高二 · 解析几何
12. 如图椭圆 $E$ 经过点 $A(2,3)$, 对称轴为坐标轴, 焦点 $F_{1}, F_{2}$在 $x$ 轴上, 离心率 $e=\frac{1}{2}$.

(1)求粗圆 $E$ 的方程;

(2)求 $\angle F_{1} A F_{2}$ 的角平分线所在直线的方程.
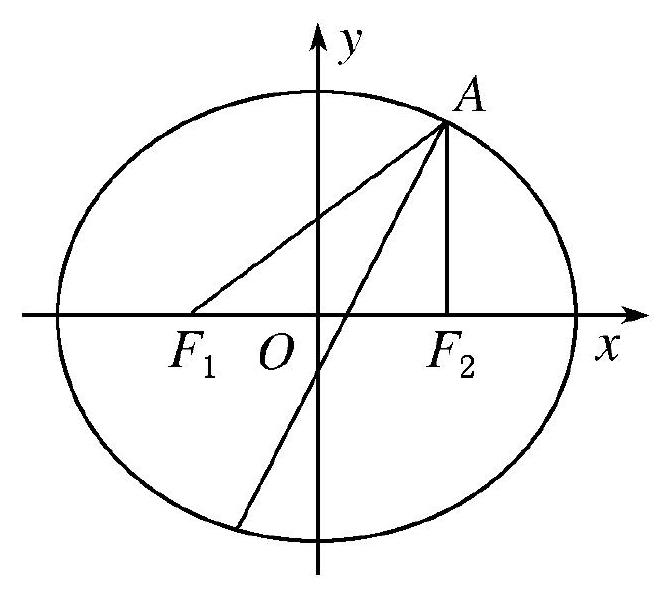
答案: ：解 (1)设椭圆 $E$ 的方程为 $\frac{x^{2}}{a^{2}}+\frac{y^{2}}{b^{2}}=1 .(a>b>0)$由 $e=\frac{1}{2}$, 得 $\frac{c}{a}=\frac{1}{2}, b^{2}=a^{2}-c^{2}=3 c^{2}, \therefore \frac{x^{2}}{4 c^{2}}+\frac{y^{2}}{3 c^{2}}=1$.

将 $A(2,3)$ 代入, 有 $\frac{1}{c^{2}}+\frac{3}{c^{2}}=1$, 解得 $c=2$,

$\therefore$ 椭圆 $E$ 的方程为 $\frac{x^{2}}{16}+\frac{y^{2}}{12}=1$.

(2) 由(1)知 $F_{1}(-2,0), F_{2}(2,0)$,

$\therefore$ 直线 $A F_{1}$ 的方程为 $y=\frac{3}{4}(x+2)$,

即 $3 x-4 y+6=0$. 直线 $A F_{2}$ 的方程为 $x=2$.
由椭圆 $E$ 的图形知, $\angle F_{1} A F_{2}$ 的角平分线所在直线的斜率为正数.

设 $P(x, y)$ 为 $\angle F_{1} A F_{2}$ 的角平分线所在直线上任一点, 则有 $\frac{|3 x-4 y+6|}{5}=|x-2|$,

若 $3 x-4 y+6=5 x-10$,

得 $x+2 y-8=0$, 其斜率为负, 不合题意, 舍去.

于是 $3 x-4 y+6=-5 x+10$, 即 $2 x-y-1=0$.

$\therefore \angle F_{1} A F_{2}$ 的角平分线所在直线的方程为

$2 x-y-1=0$.